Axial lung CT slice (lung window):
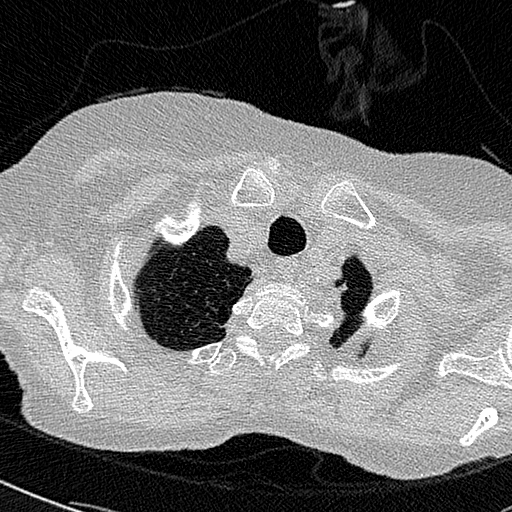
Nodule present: no